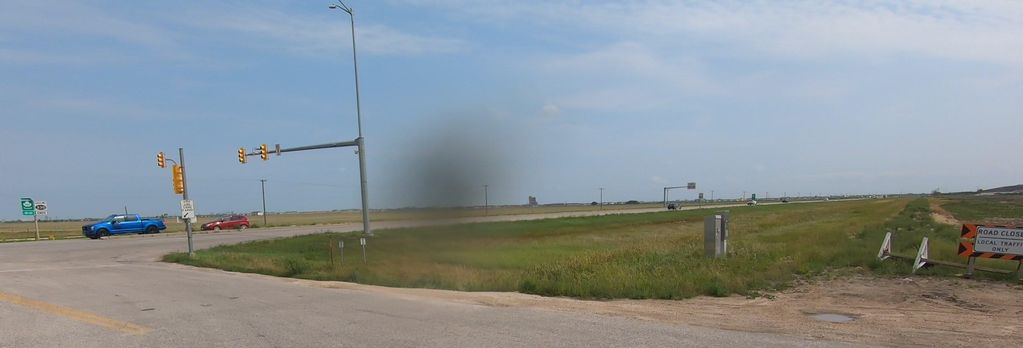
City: winnipeg